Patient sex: M
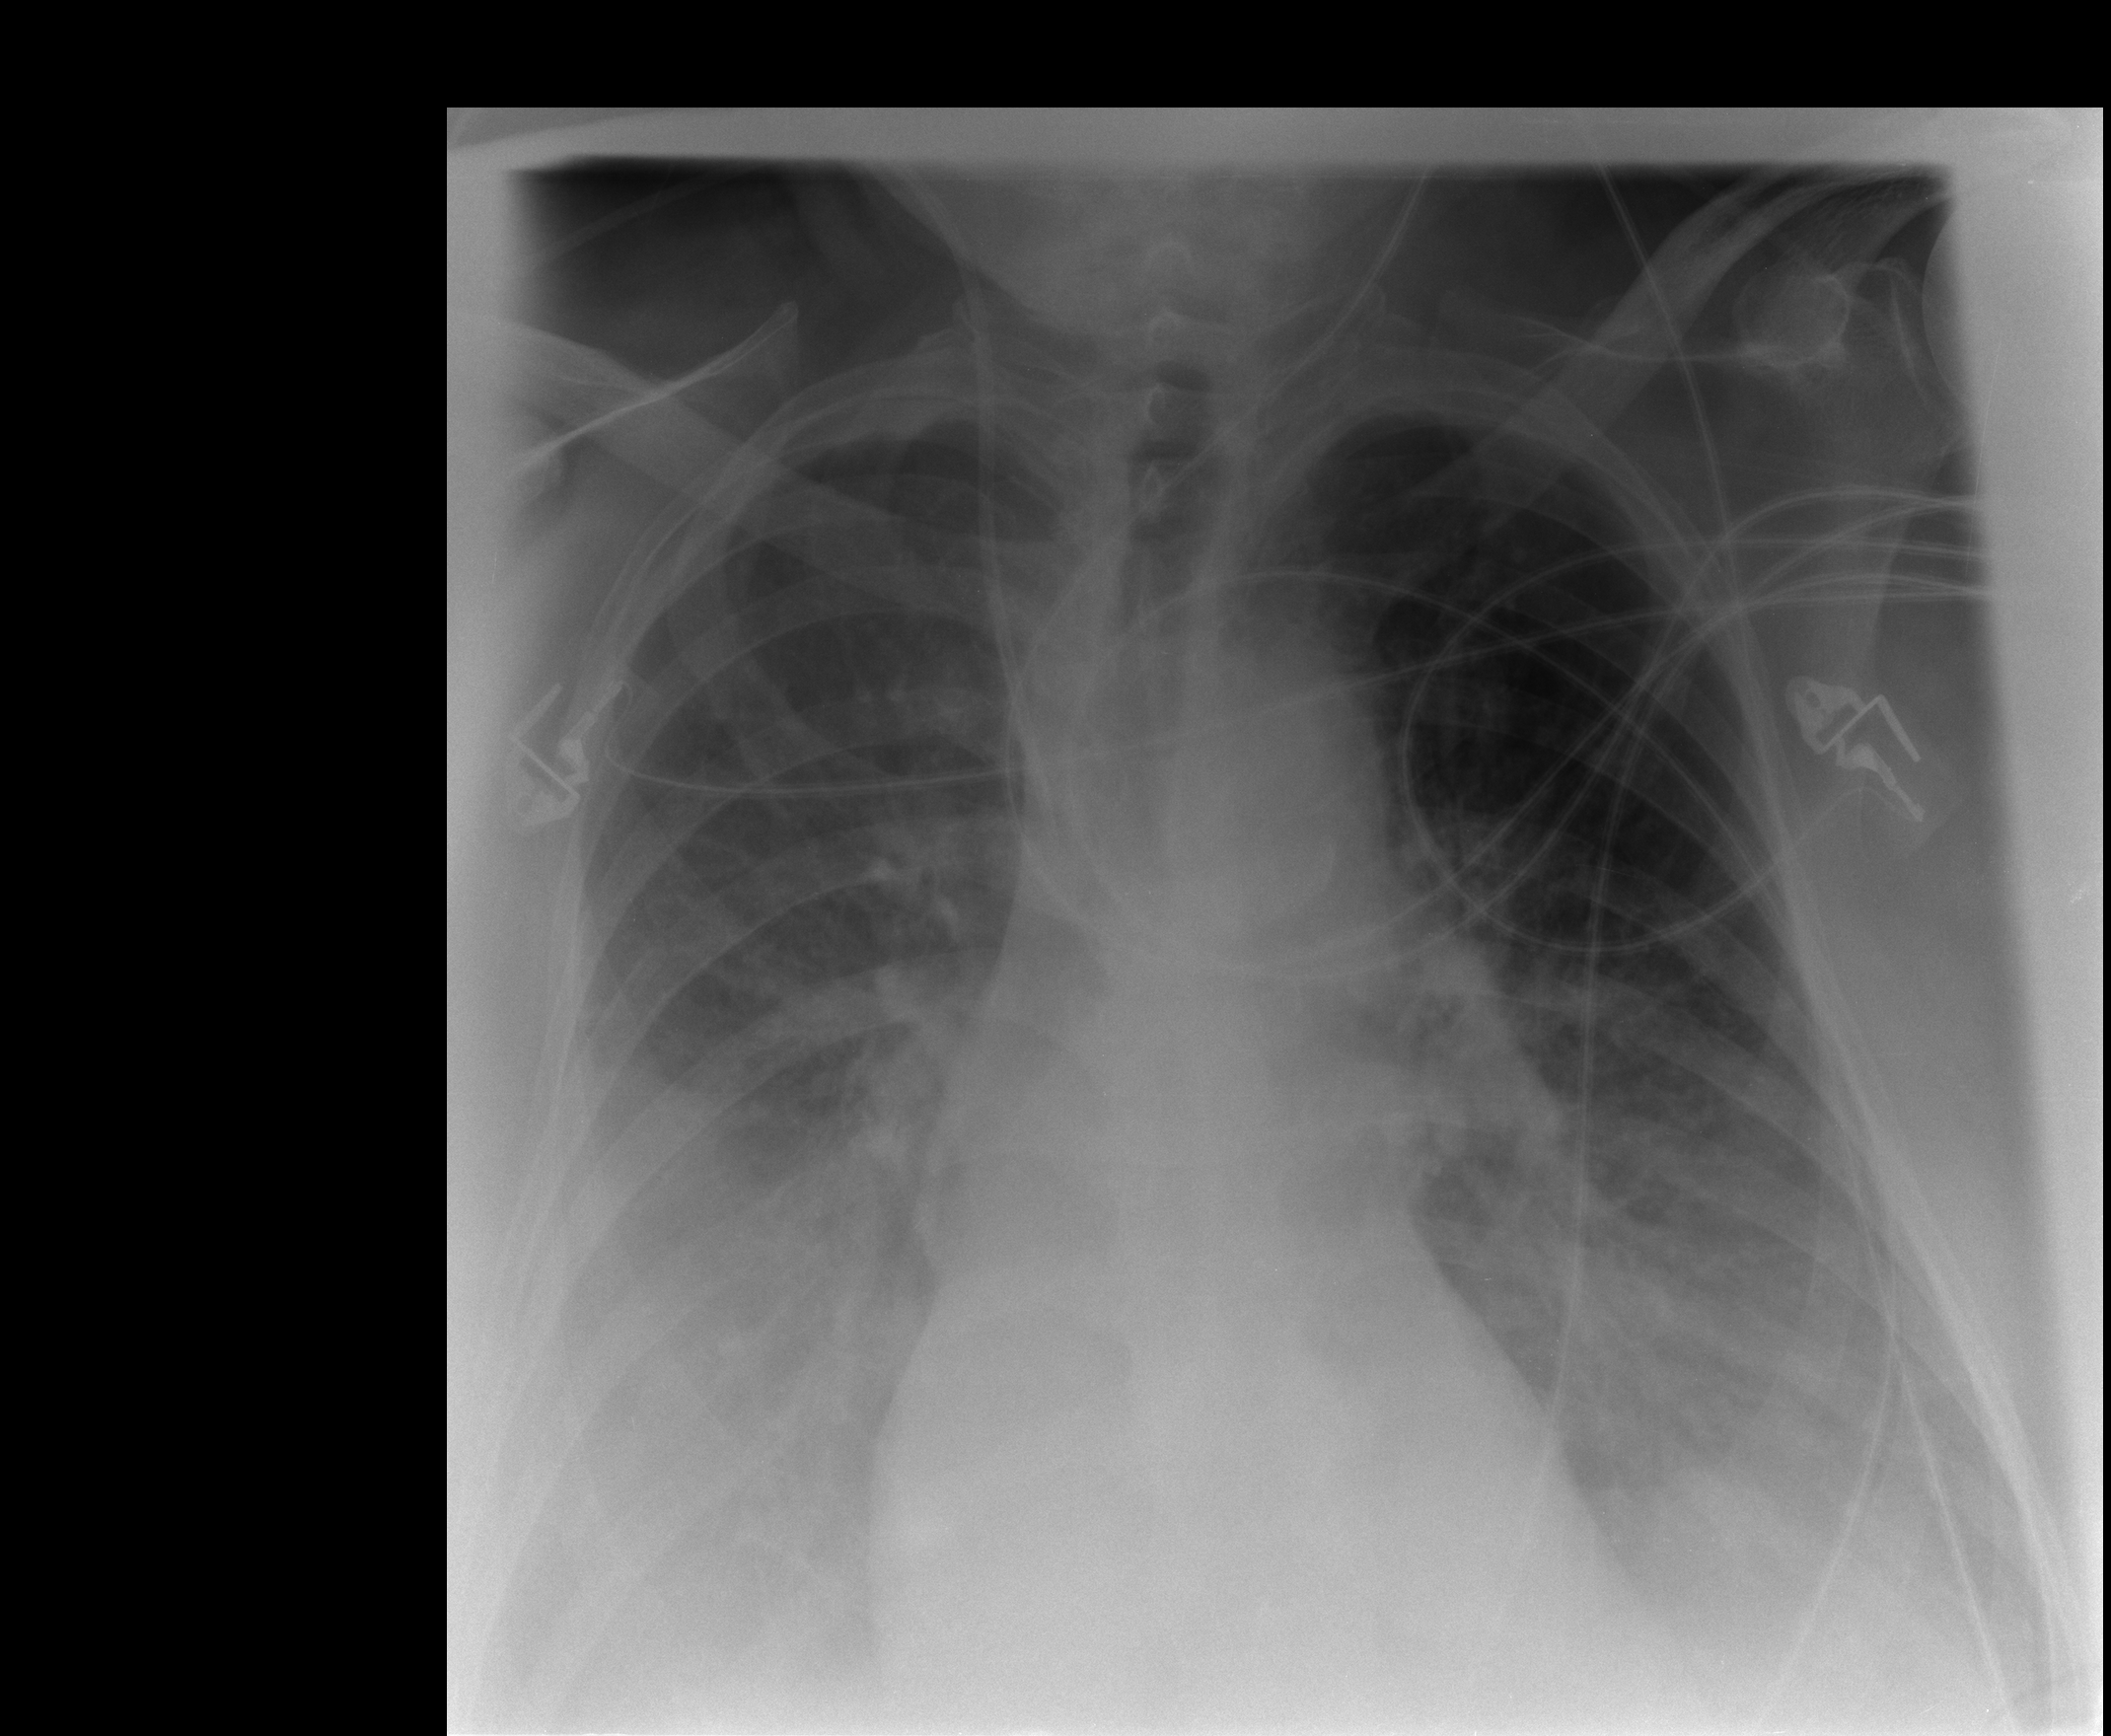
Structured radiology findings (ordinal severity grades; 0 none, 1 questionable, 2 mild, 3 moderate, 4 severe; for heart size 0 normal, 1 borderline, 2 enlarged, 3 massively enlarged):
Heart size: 0
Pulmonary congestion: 1
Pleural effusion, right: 2
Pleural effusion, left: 2
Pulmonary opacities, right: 3
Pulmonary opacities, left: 3
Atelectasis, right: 2
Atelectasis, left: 2